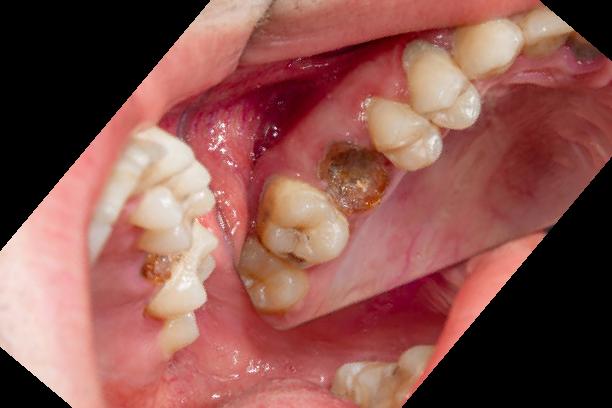
Condition: Gingivitis